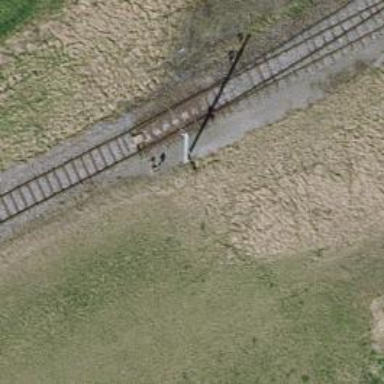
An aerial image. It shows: Railway switch.